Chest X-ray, AP view. Patient: 21 years old, sex M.
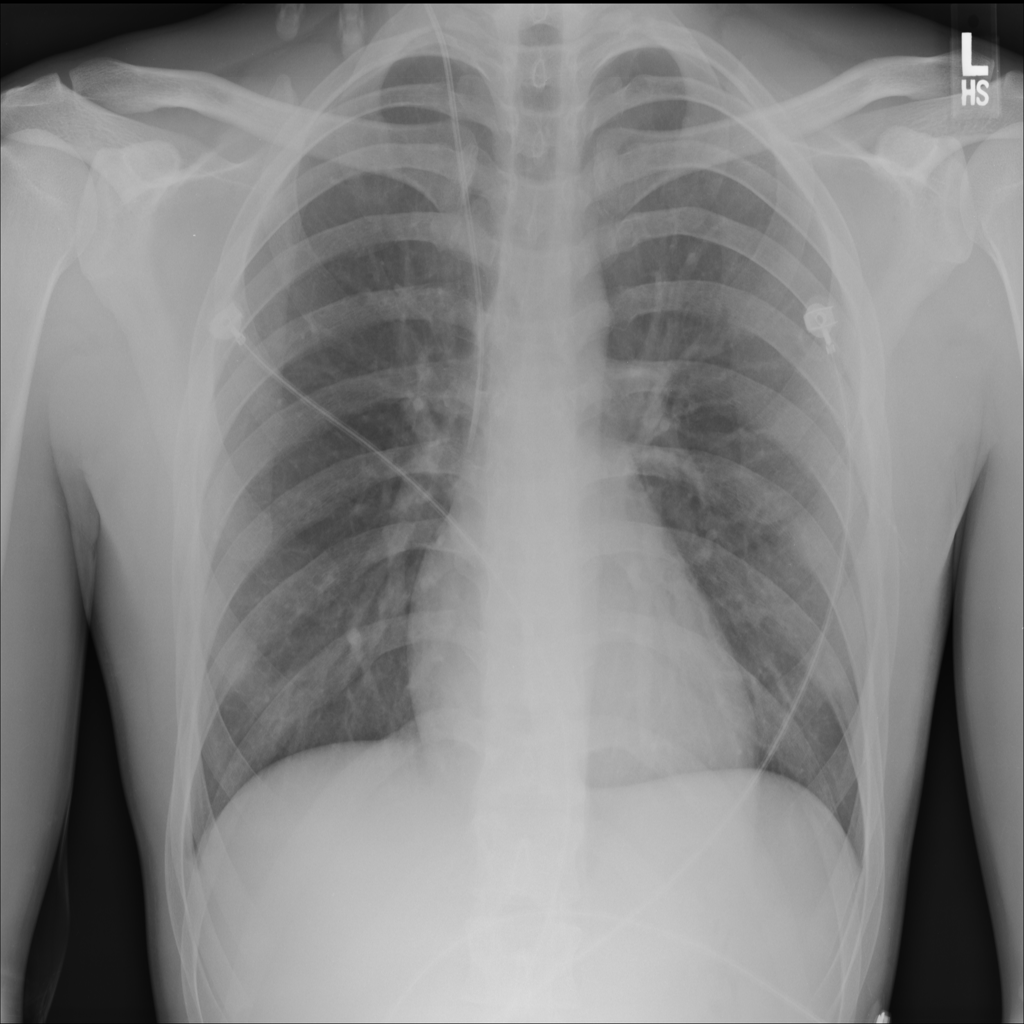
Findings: No Finding